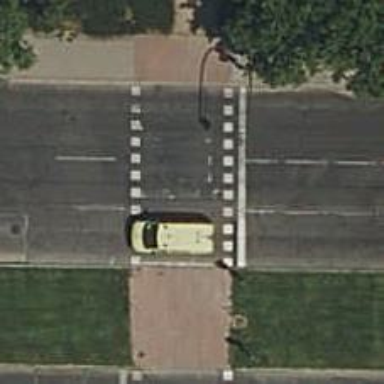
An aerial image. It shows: Road with traffic signals at crossing.